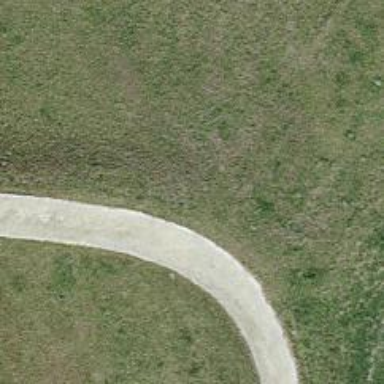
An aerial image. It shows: Concrete track.